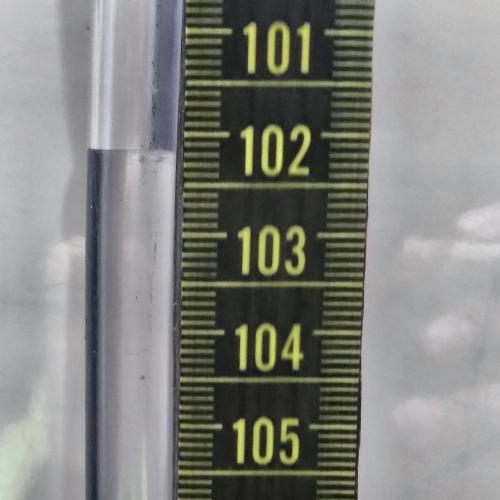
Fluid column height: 102.2 cm